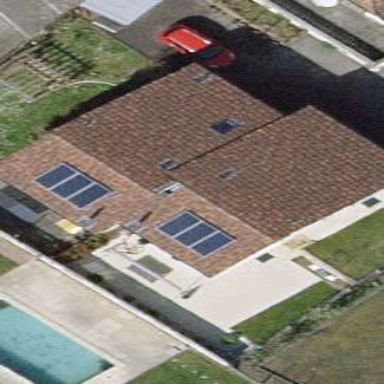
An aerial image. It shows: Simple house.